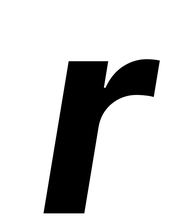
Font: Inter-Italic_Bold_Italic